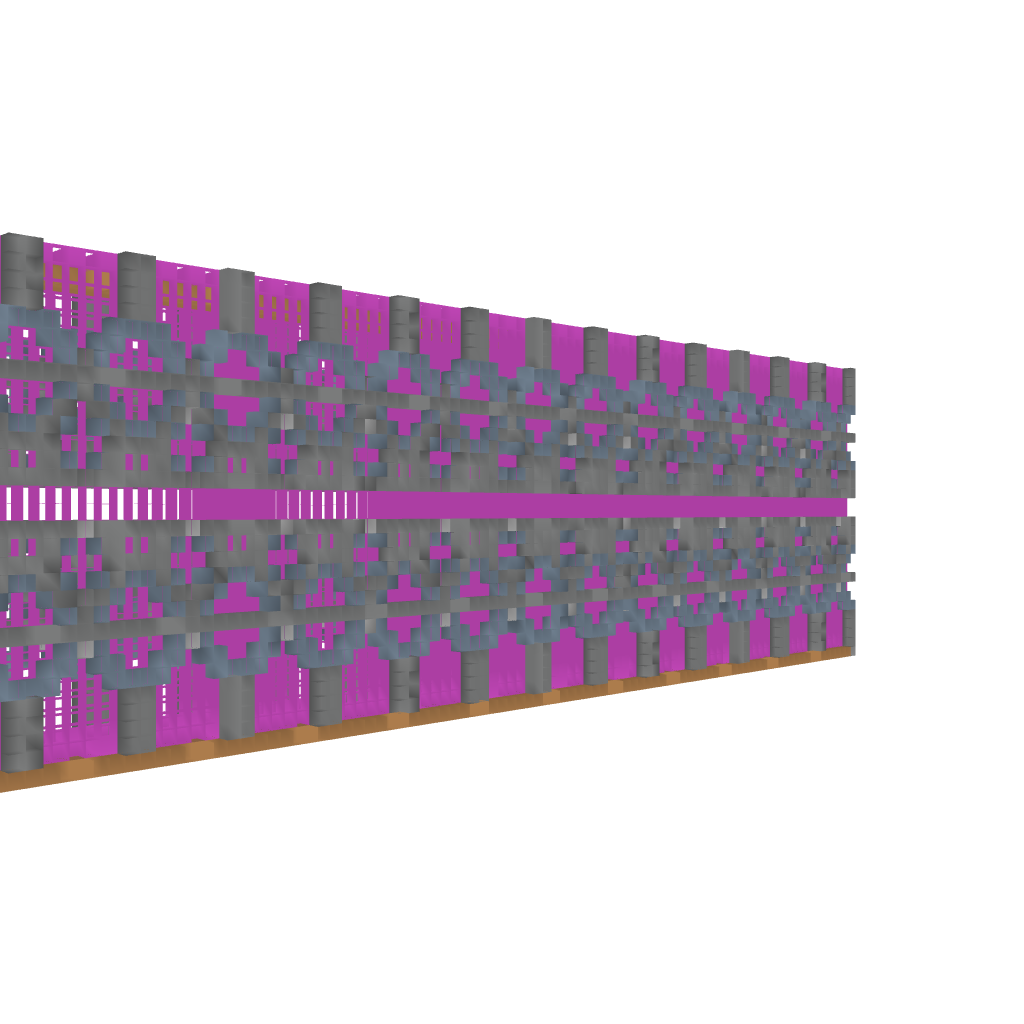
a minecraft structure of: The wall...